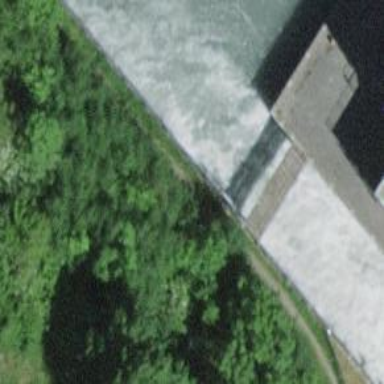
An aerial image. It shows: Outfall structure at weir in the waterway.